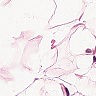
Metastatic tissue present: no